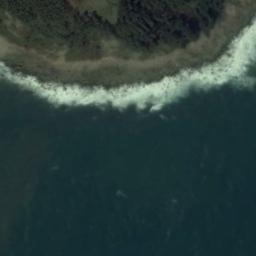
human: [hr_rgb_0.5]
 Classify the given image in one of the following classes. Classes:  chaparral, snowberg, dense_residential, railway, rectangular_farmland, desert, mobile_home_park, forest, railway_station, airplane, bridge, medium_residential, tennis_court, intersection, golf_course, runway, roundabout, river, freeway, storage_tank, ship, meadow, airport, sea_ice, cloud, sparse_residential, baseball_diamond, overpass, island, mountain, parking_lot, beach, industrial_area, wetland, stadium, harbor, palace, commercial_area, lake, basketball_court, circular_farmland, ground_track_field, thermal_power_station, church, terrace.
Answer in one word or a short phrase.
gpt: beach